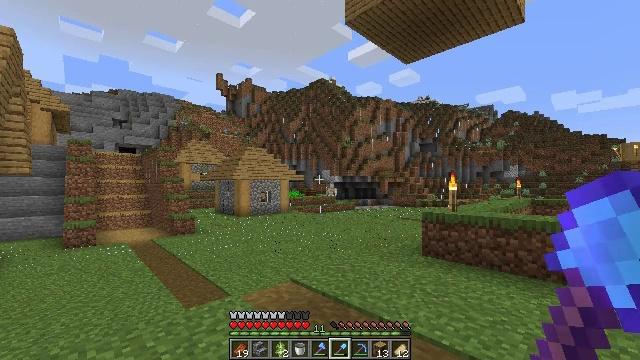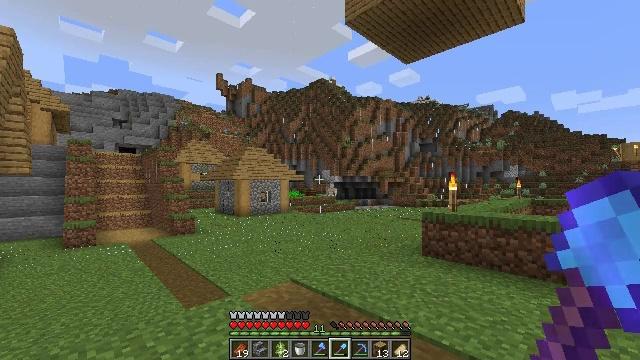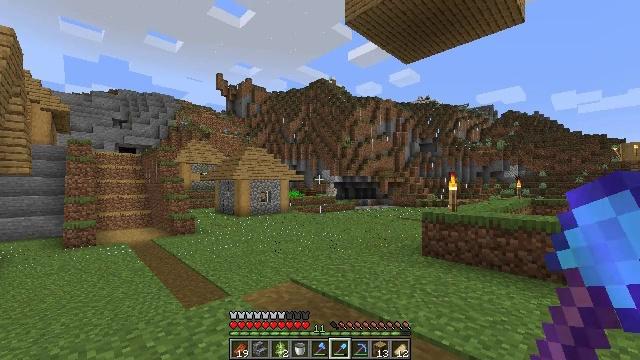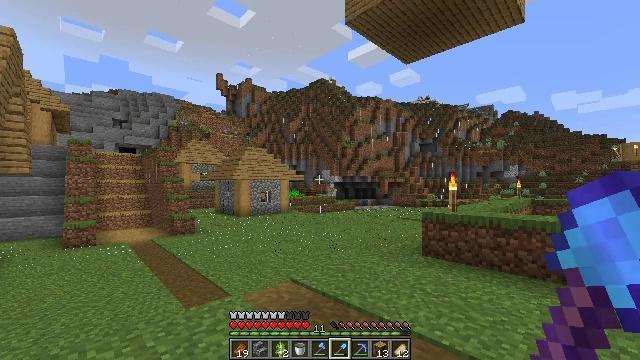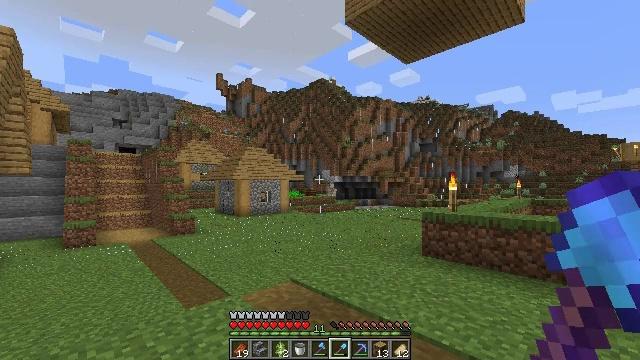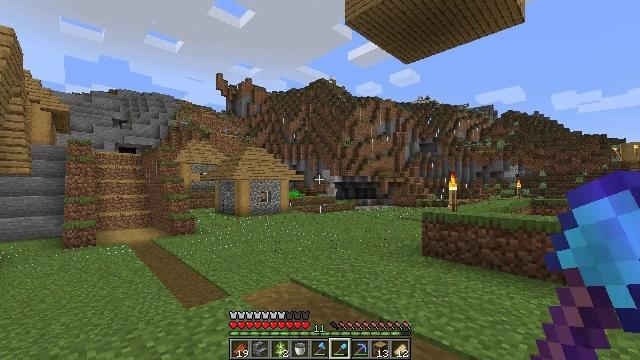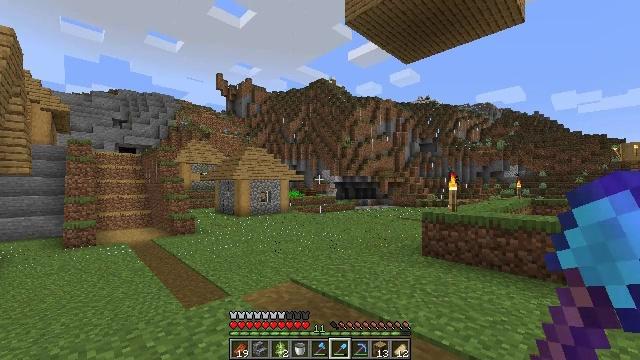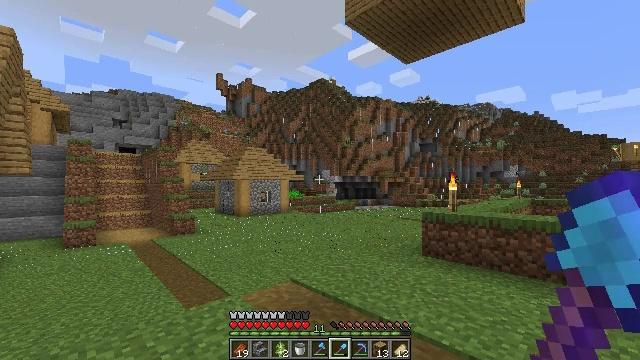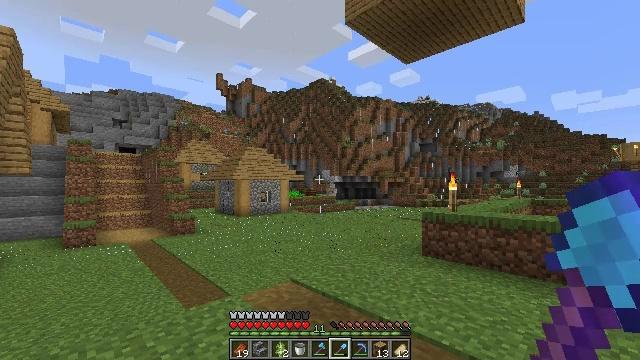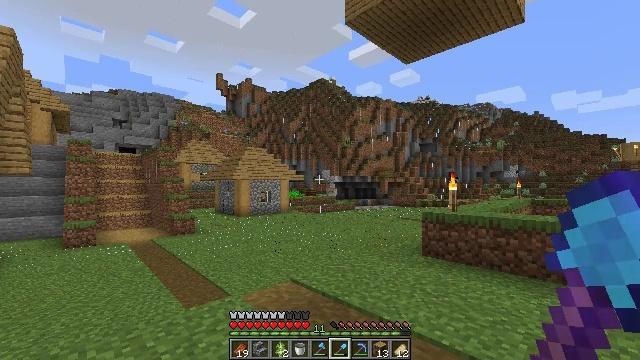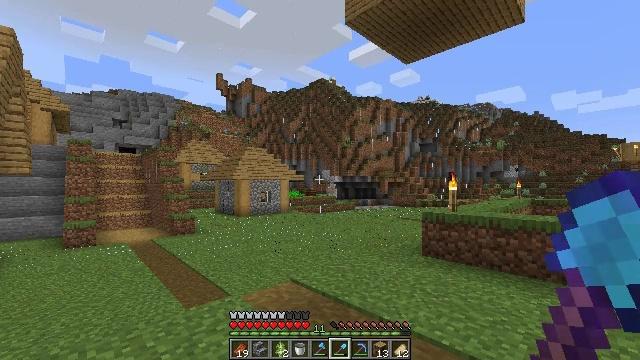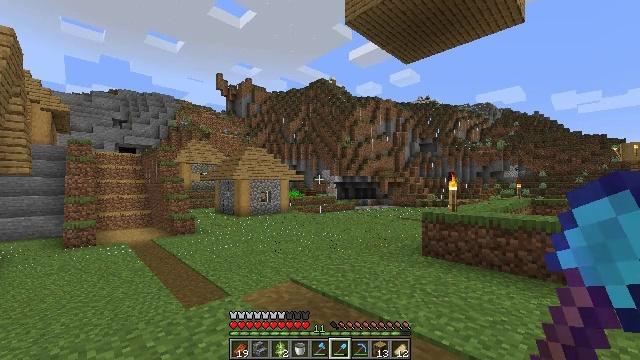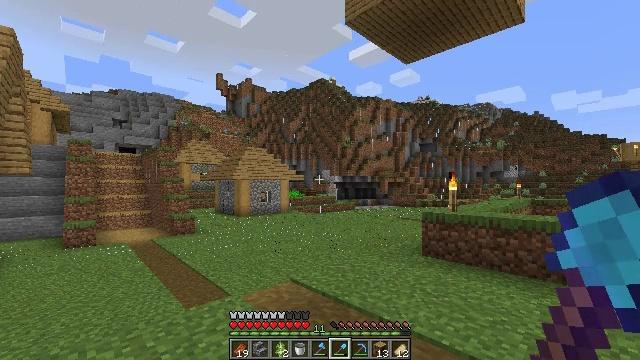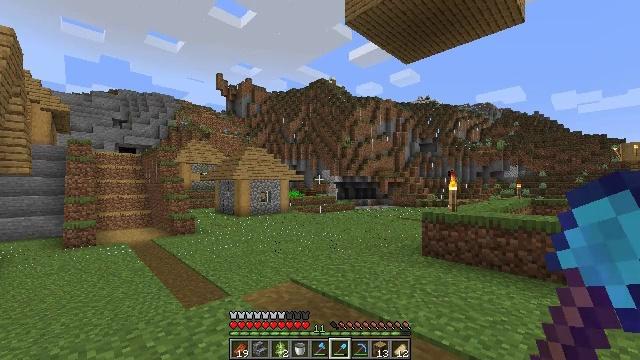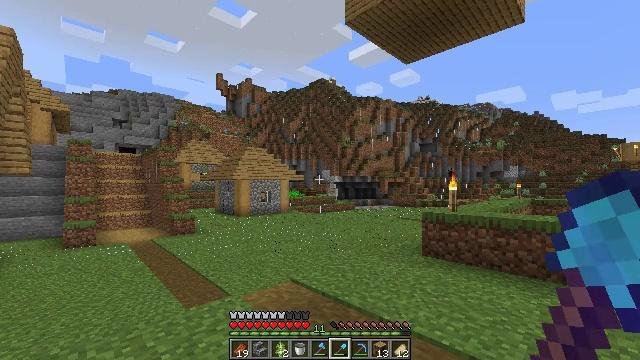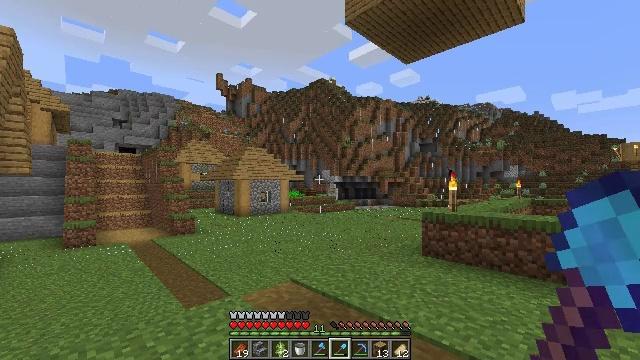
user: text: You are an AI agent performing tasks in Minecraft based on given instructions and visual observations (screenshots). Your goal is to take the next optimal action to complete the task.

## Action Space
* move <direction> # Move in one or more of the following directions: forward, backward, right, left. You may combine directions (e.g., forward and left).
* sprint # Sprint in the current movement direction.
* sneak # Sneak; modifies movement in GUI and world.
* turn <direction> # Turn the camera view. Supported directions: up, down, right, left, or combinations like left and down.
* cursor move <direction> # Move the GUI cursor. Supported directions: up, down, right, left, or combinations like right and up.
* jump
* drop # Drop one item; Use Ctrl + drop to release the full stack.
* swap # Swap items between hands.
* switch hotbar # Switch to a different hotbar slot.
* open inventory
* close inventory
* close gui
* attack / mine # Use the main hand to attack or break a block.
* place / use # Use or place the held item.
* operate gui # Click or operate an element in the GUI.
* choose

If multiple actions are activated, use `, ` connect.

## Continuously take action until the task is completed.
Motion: motion action
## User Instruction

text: Retrieve carrots by attacking the plant.
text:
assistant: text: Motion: no_op
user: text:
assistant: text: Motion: no_op
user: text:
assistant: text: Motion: no_op
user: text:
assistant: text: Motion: no_op
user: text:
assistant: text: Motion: no_op
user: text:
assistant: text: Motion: no_op
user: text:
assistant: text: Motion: no_op
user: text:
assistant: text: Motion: no_op
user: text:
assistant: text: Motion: no_op
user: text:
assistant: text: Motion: no_op
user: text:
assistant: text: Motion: no_op
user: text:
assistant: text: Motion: no_op
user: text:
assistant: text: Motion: no_op
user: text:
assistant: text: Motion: no_op
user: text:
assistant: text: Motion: no_op
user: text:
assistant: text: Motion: no_op
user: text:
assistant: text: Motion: no_op
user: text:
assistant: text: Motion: no_op
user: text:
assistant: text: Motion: no_op
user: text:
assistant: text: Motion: no_op
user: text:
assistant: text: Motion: no_op
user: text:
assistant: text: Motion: no_op
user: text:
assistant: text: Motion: no_op
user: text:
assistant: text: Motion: no_op
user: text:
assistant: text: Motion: no_op
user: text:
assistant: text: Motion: no_op
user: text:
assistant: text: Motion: no_op
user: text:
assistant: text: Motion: no_op
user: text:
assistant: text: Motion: no_op
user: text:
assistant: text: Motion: no_op